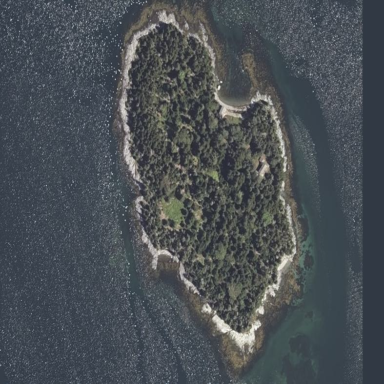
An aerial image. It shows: Island with natural coastline.